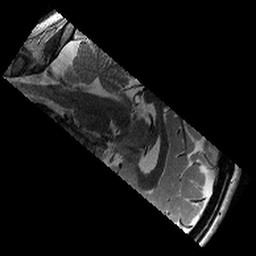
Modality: T2w
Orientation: sagittal
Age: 13
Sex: male
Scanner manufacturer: siemens
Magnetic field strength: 3 T
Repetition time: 9.23 s
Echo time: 0.067 s